Current action and preconditions to check: trajectory_clear

Your task: For each precondition in the list above, predict whether it will hold at this action.

Consider the current scene as observed from the mobile robot's camera, and analyze the predicted future states of all dynamic agents (e.g., people, animals, vehicles, or any moving entities) within the NEXT SECOND.

IMPORTANT: Only answer "very likely" if you are absolutely certain—based on strong, clear evidence—that a dynamic agent will violate the precondition in the predicted future state. Do NOT answer "very likely" for unlikely, ambiguous, or low-probability risks.

Ask yourself for each precondition: Is there a high probability, with clear and convincing evidence, that the predicted future states of any dynamic agent will interfere with the predicted future state of the currently executing action within the NEXT SECOND, causing that precondition to fail?

Assess the risk level based on these predictions. Use "likely" or "very likely" if motions create a clear risk of interference.

Use "neutral" or "improbable" if agents are nearby but their predicted paths are clearly diverging or non-conflicting.

Failure Risk Categories: "very improbable", "improbable", "neutral", "likely", "very likely"

Answer Format: Output ONLY the probability_of_failure value from these categories: "very improbable", "improbable", "neutral", "likely", "very likely"

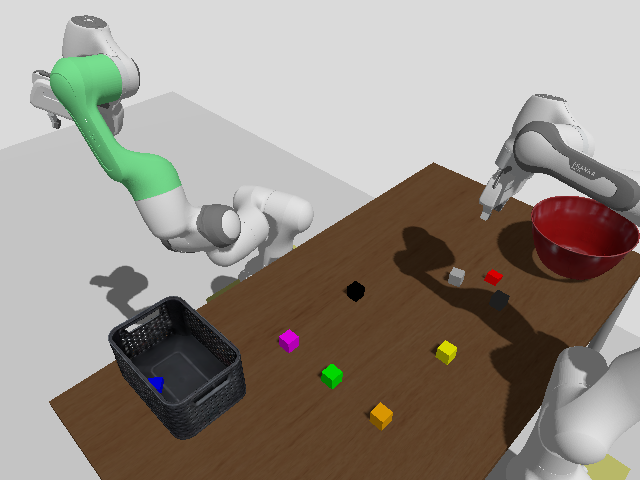

Answer: very improbable